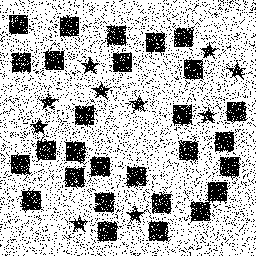
Squares: 28
Triangles: 0
Stars: 10
Total shapes: 38